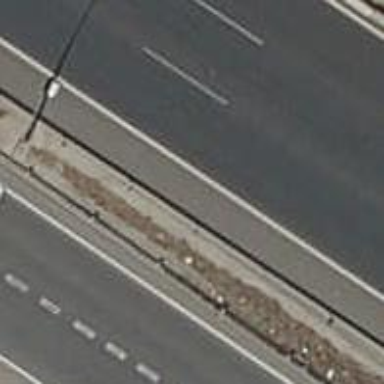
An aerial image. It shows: Guard rail as barrier.